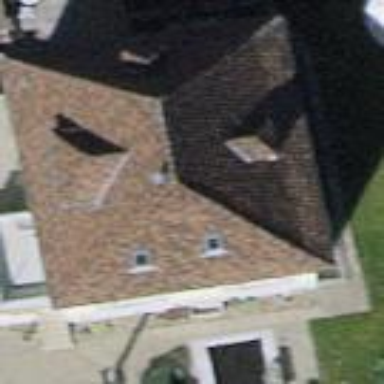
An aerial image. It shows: House with hipped roof.